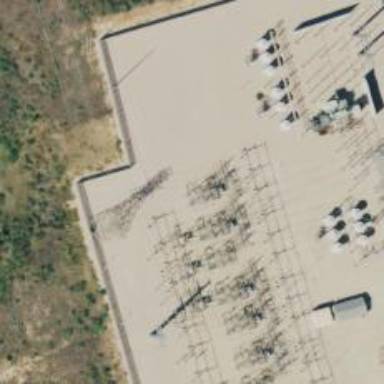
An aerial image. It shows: Power tower.